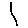
Label: star